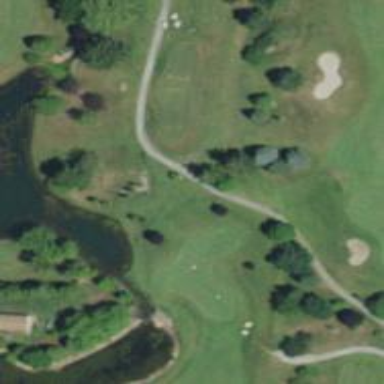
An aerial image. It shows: Service road designated as golf cart path.